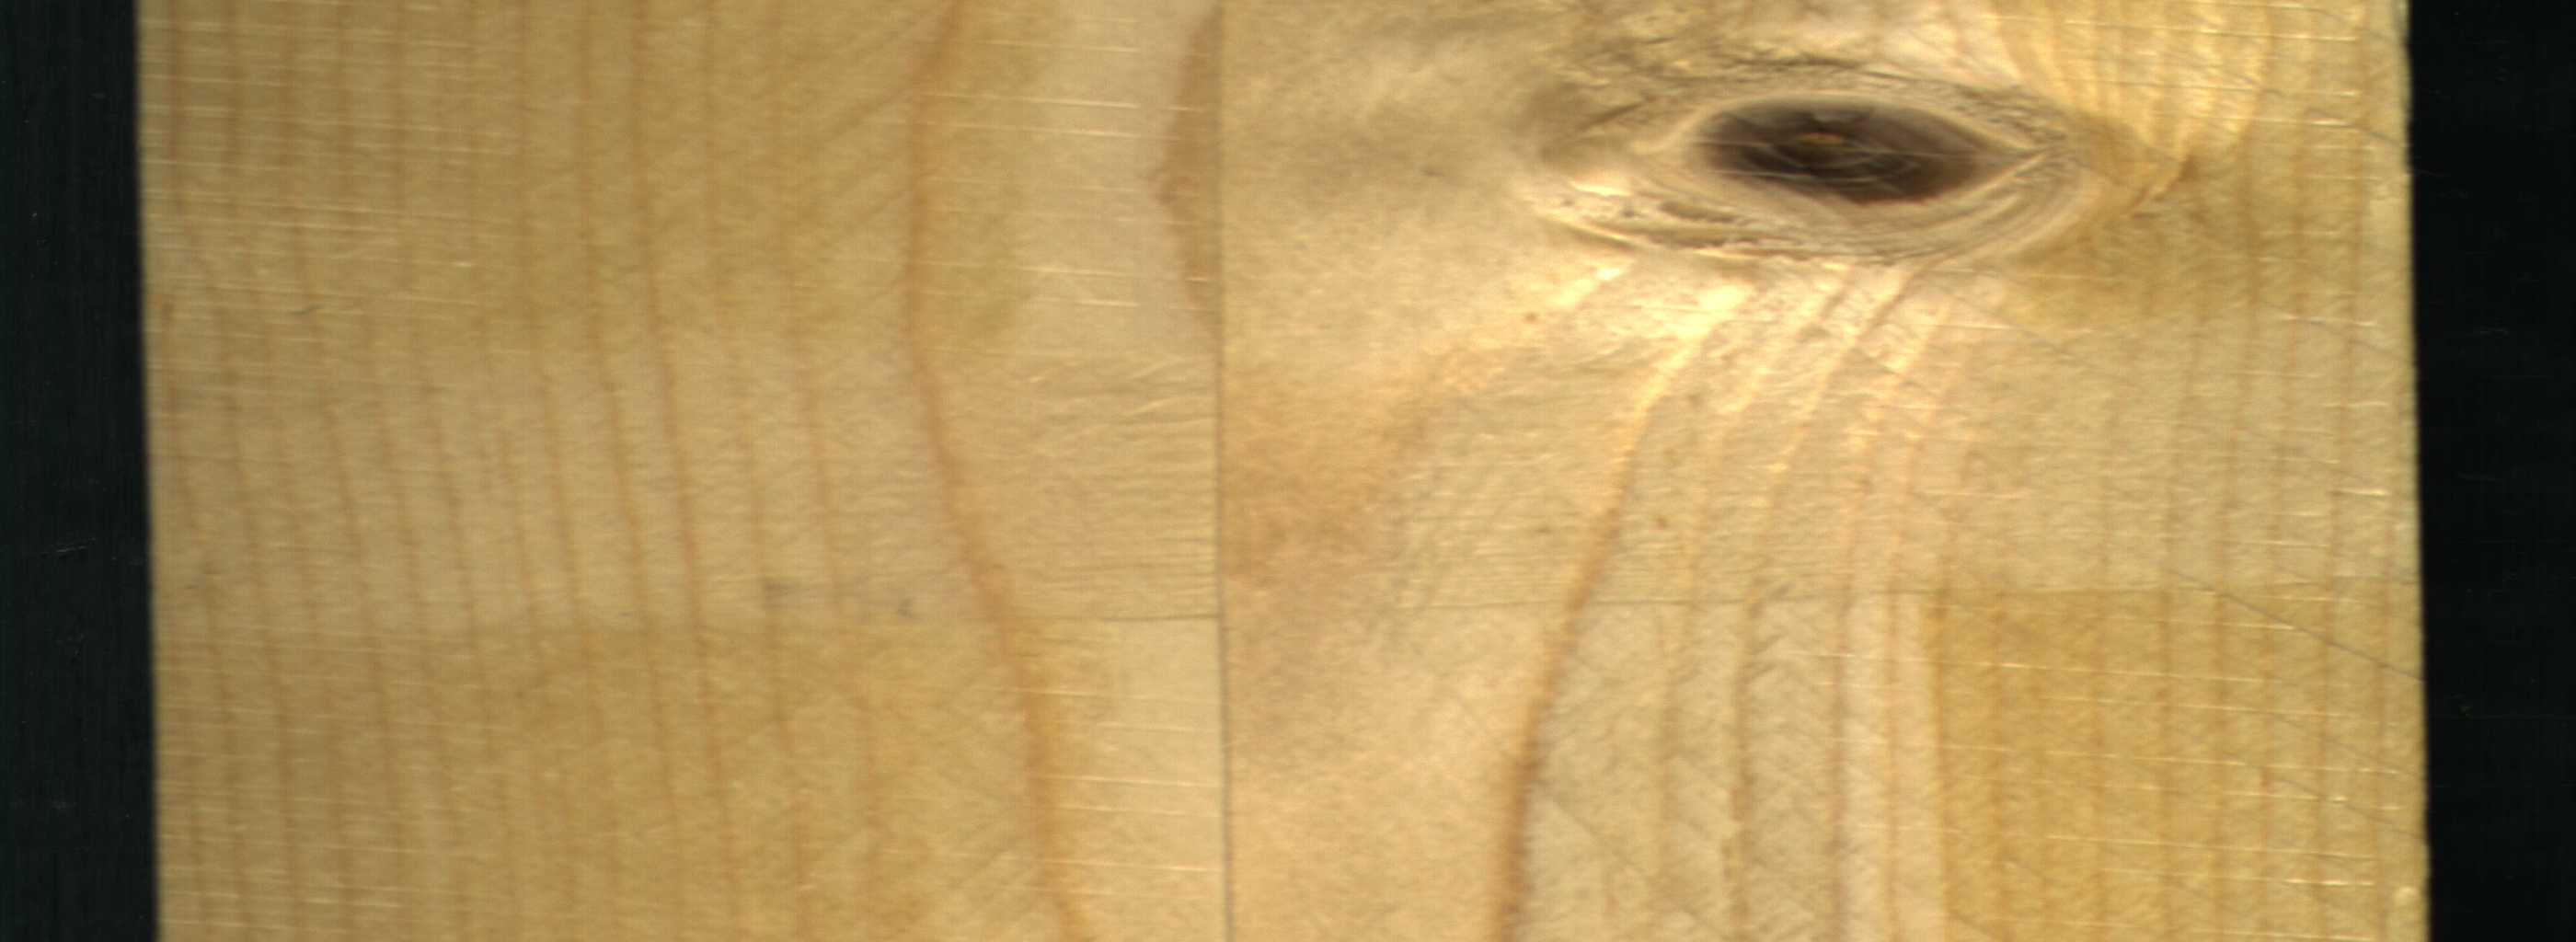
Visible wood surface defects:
Dead_Knot